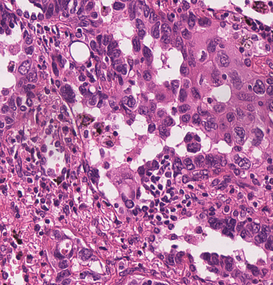
Tumor epithelial tissue: yes
Tumor-associated stroma tissue: yes
Normal tissue: no